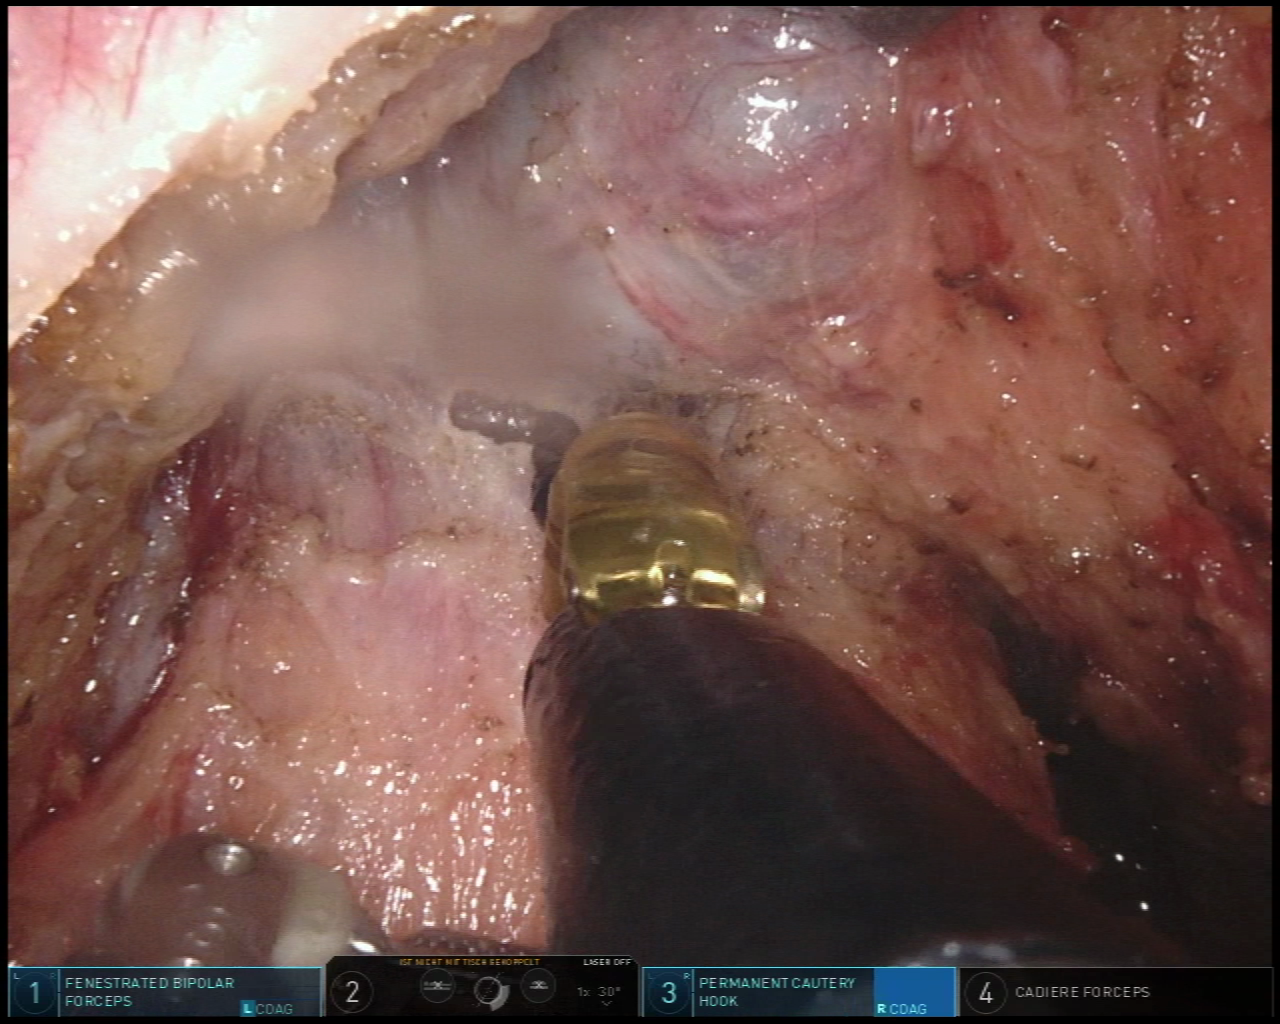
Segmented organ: vesicular_glands
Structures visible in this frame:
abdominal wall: no
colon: no
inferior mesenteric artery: no
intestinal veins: no
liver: no
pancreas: no
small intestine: no
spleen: no
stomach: no
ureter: no
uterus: no
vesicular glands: yes